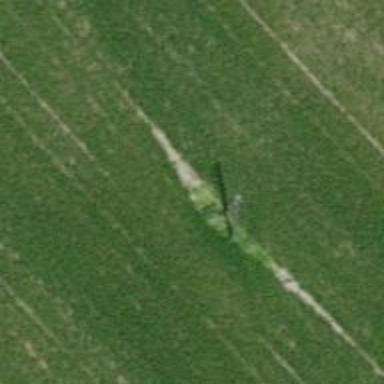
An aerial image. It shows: Power pole.